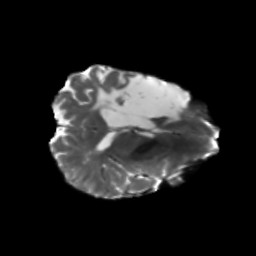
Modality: T2w
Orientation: axial
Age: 46
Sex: female
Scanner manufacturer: siemens
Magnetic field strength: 3 T
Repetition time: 5.25 s
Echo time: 0.08 s